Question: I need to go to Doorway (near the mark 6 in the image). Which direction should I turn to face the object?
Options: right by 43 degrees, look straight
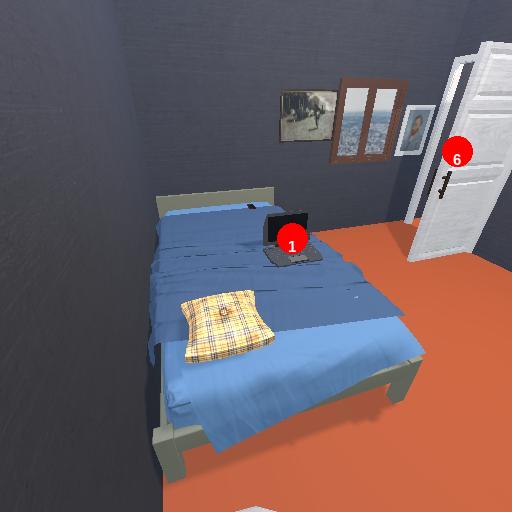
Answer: right by 43 degrees